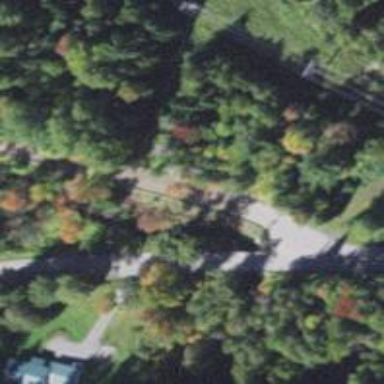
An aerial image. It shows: Unclassified road with bridge.